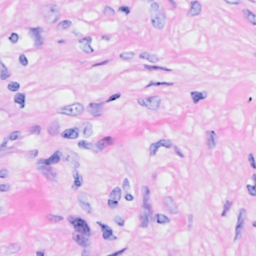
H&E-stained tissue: Breast